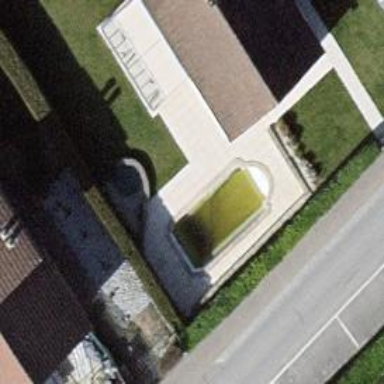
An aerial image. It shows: Swimming pool located in leisure land.